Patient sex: M
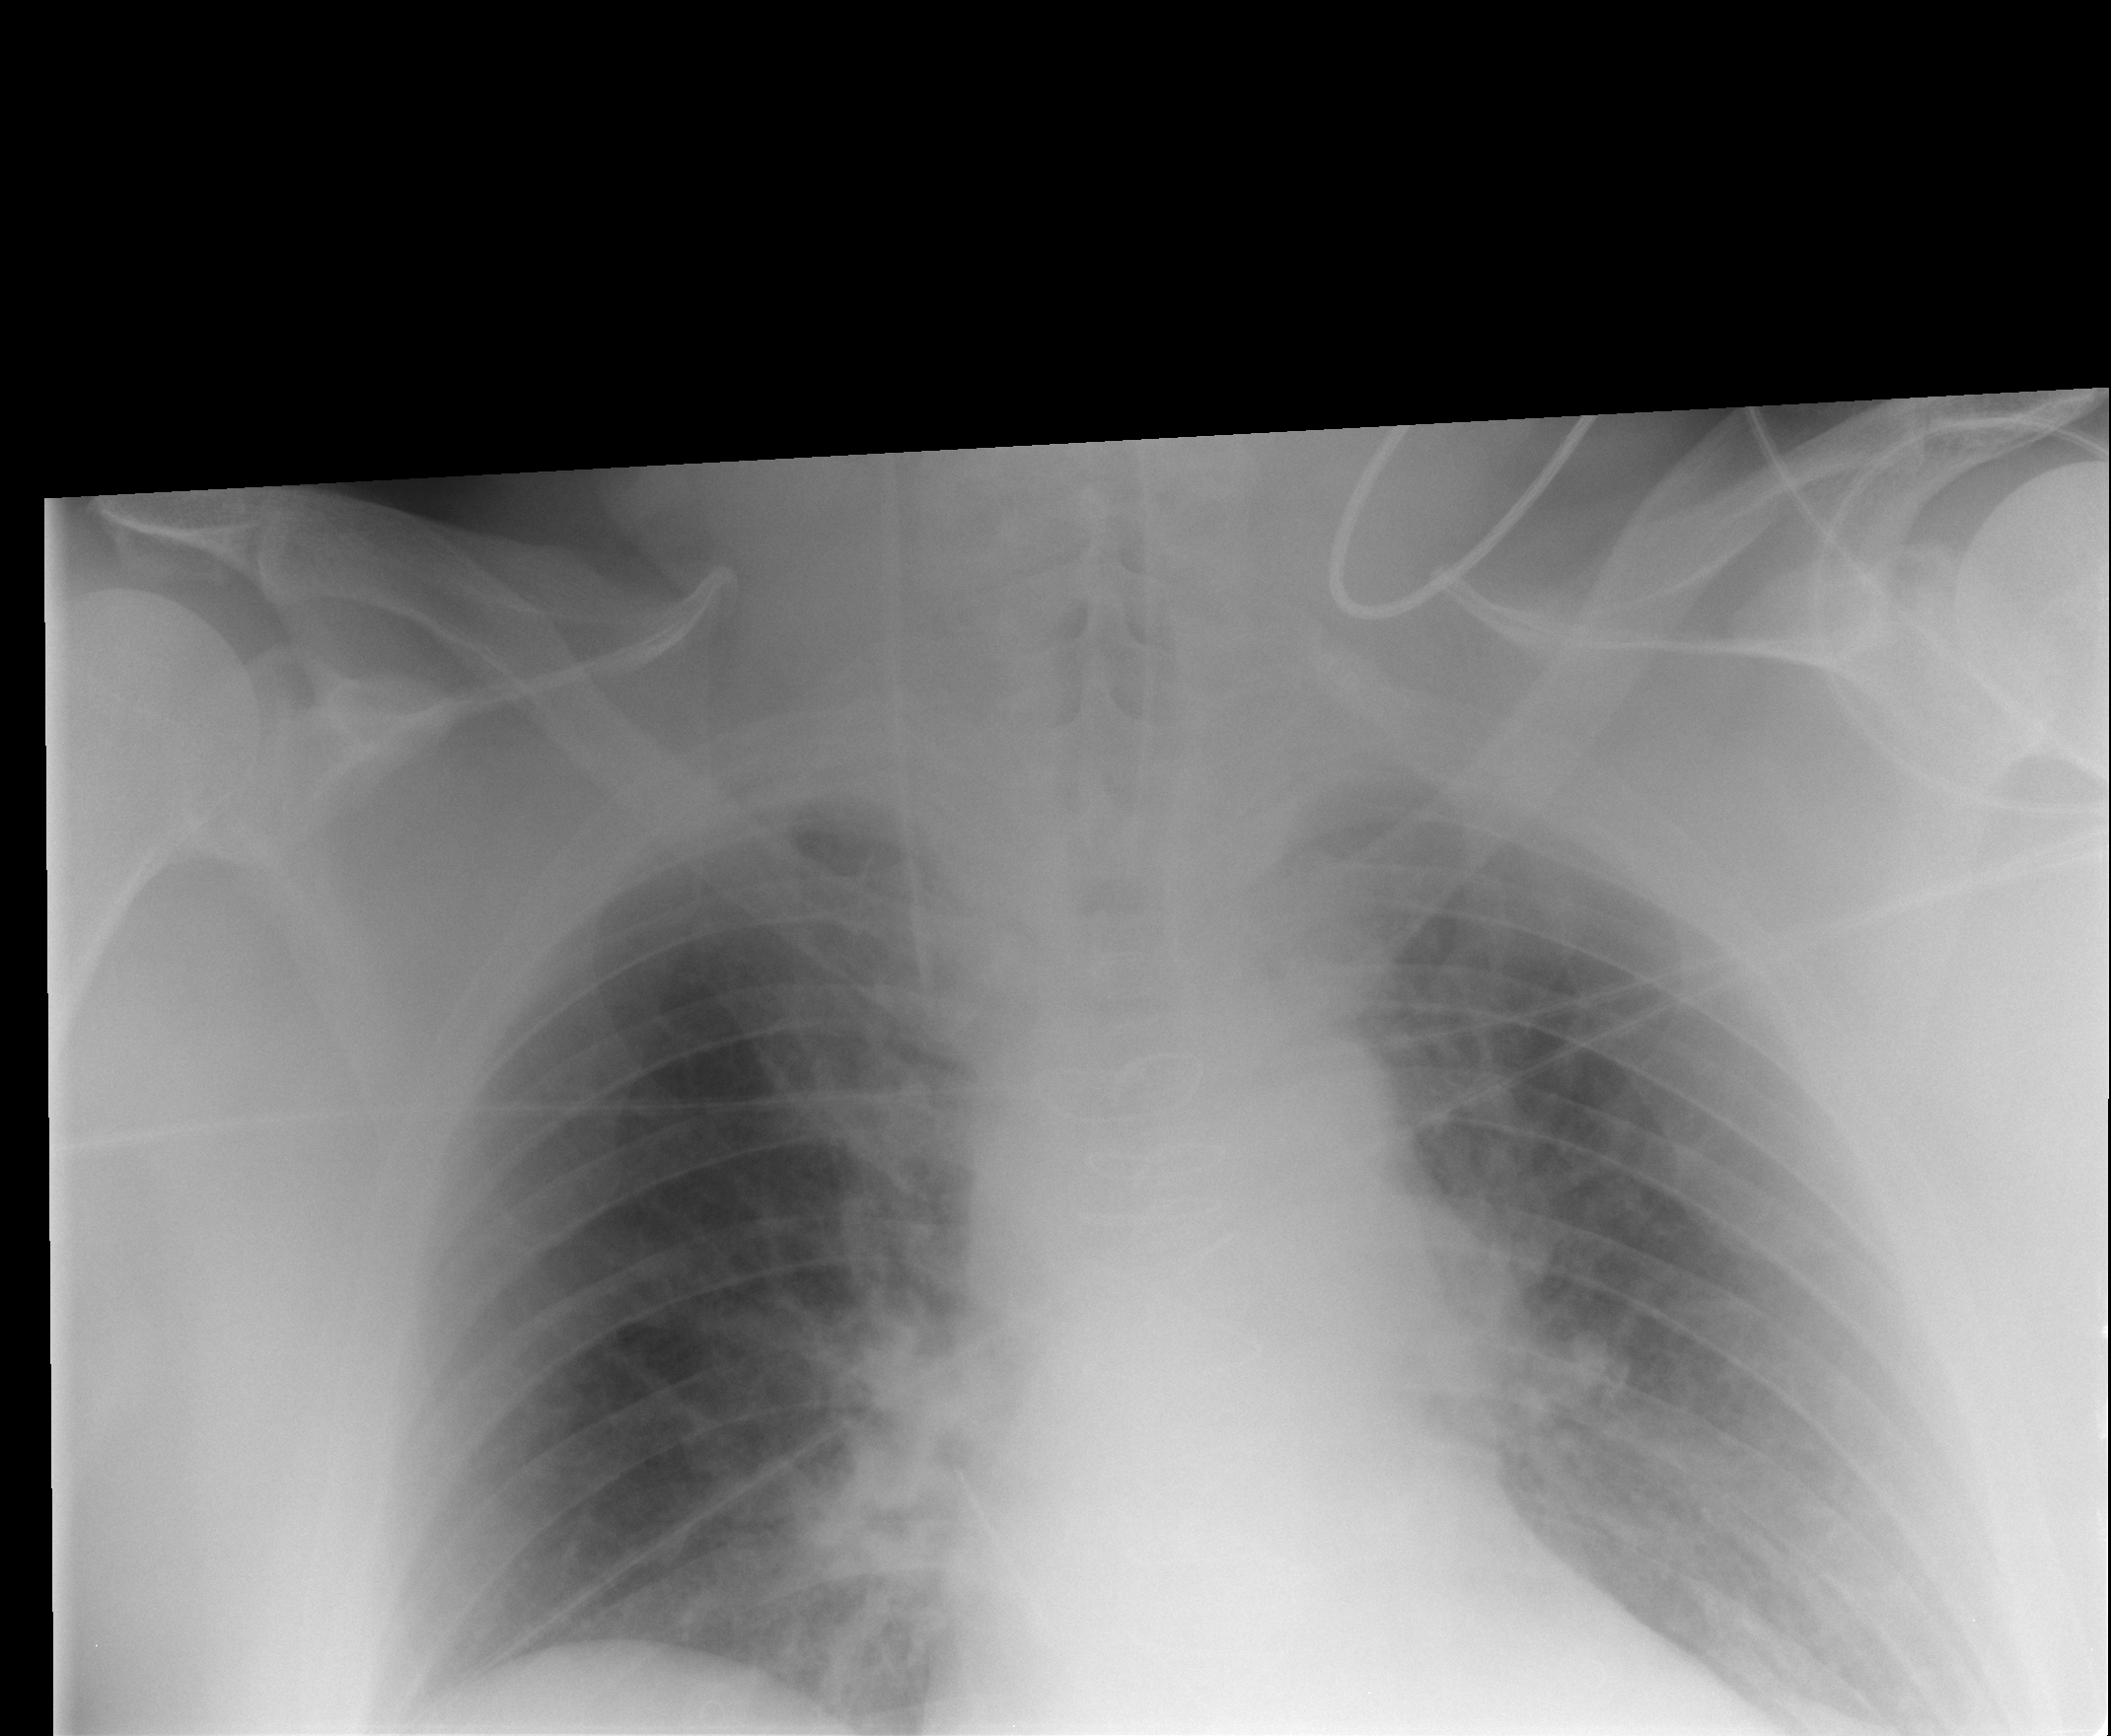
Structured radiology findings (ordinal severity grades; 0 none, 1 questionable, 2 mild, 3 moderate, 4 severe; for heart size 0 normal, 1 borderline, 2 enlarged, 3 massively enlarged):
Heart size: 0
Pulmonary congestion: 0
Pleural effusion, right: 0
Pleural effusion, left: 0
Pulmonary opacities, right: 0
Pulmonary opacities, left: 0
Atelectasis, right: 2
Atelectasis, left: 2